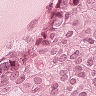
Metastatic tissue present: yes